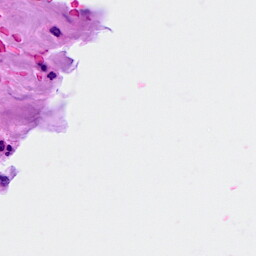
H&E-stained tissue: Breast